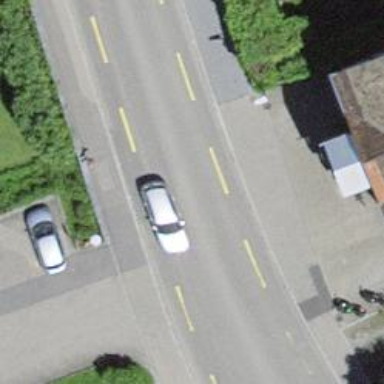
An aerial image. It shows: Secondary road with asphalt surface. The road has sidewalks on both sides and exclusive lanes for cyclists in both directions.